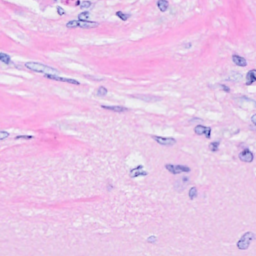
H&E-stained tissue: Breast